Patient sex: M
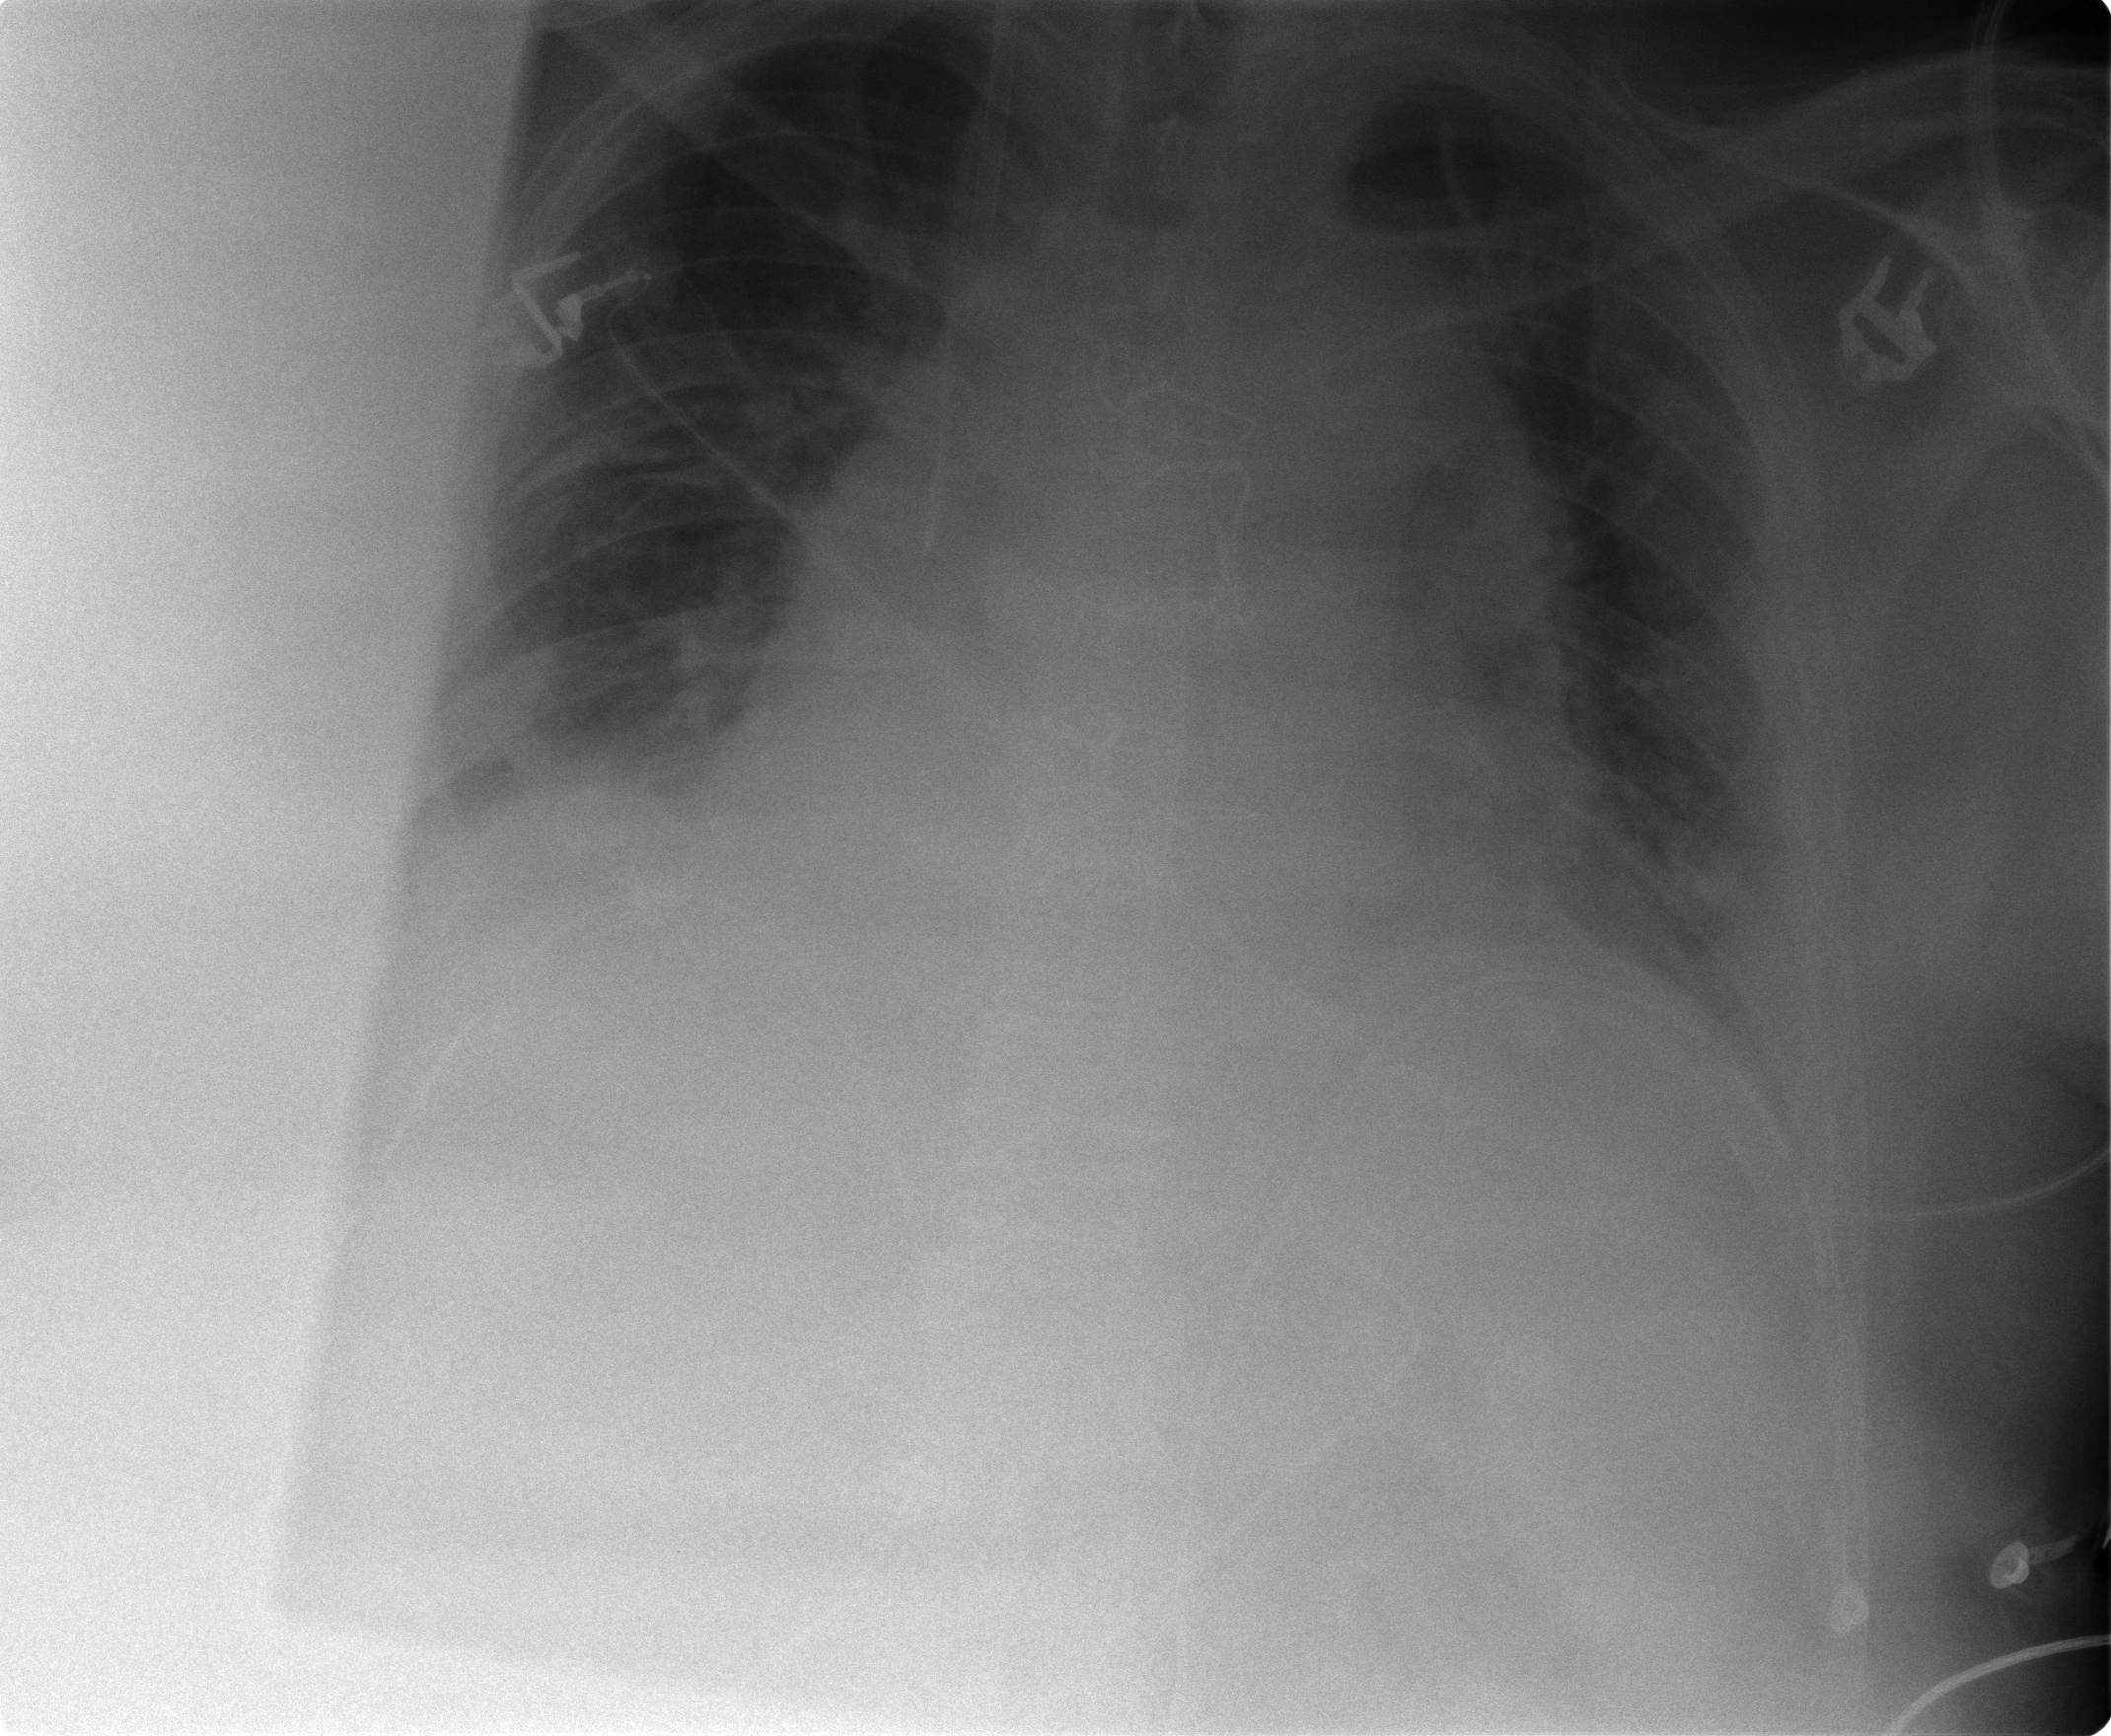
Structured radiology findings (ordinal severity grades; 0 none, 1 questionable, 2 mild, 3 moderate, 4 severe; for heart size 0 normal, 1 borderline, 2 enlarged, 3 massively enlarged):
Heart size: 2
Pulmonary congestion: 0
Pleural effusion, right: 2
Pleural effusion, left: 2
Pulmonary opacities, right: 0
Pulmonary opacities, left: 0
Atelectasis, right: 2
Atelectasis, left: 2